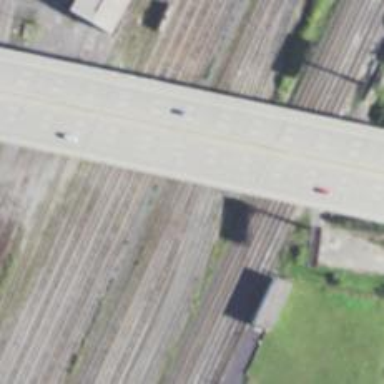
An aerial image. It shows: Railway yard in service.